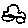
Label: car